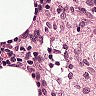
Metastatic tissue present: no